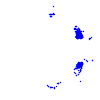
Particle: pion